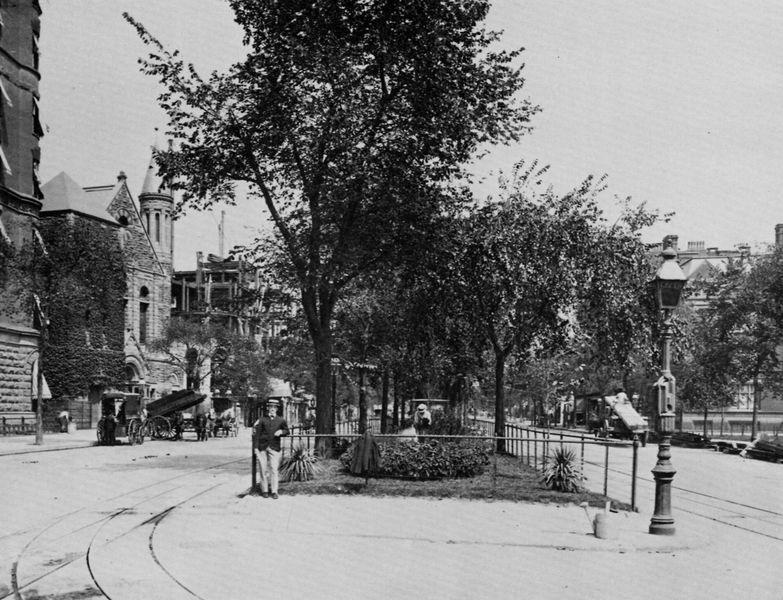
Titel: Broadway Norden von der 72nd Street
Künstler: Amerikanischer Photograph
Schlagwörter: baum, mann, weiß, bäume, menschen, stadt, grau, hut, lampe, laterne, schwarz, strasse, dach, gebäude, haus, zaun, leute, anzug, herr, häuser, stamm, kirche, räder, turm, kanne, pflaster, dächer, allee, kutsche, kutschen, platz, rad, wagen, promenade, stämme, geländer, menschenleer, foto, fotografie, straßen, village, berlin, türmchen, münchen, sonntag, efeu, palmen, schiene, schienen, fuhrwerk, straßenbahn, gießkanne, photographie, symétrie, sonntagskleidung, modernité, noir et blanc, laternenpfahl, penché, broadway, pose